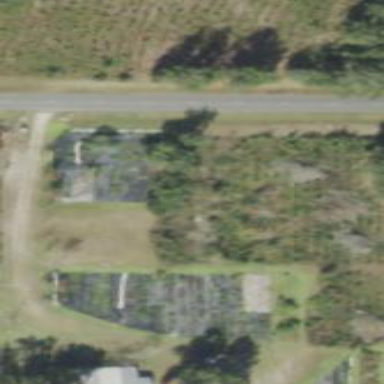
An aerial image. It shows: Plant nursery specializing in trees.